Field crop: maize
Growth stage: 1
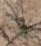
Species: salsola